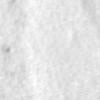
Label: no_change